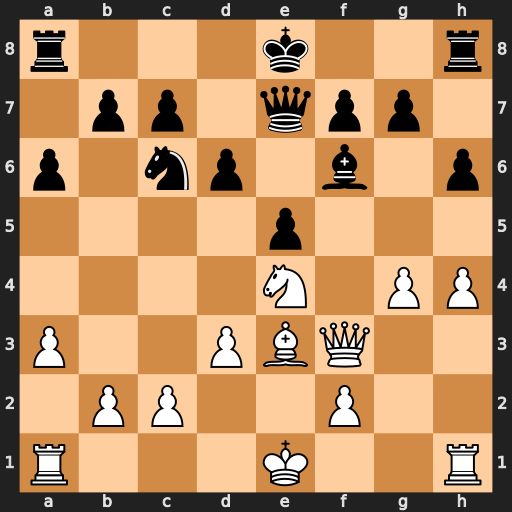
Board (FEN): r3k2r/1pp1qpp1/p1np1b1p/4p3/4N1PP/P2PBQ2/1PP2P2/R3K2R
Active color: w
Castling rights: KQkq
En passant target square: -
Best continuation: g5 hxg5 hxg5 Rxh1+ Qxh1